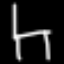
Label: chair